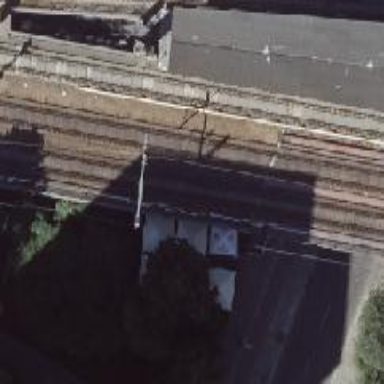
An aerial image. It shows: Viaduct railway bridge with electrified contact lines. The railway is supported by ballastless tracks.